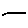
Label: line